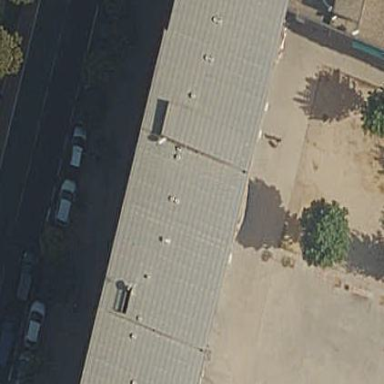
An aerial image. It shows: View of apartment building.